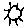
Label: sun